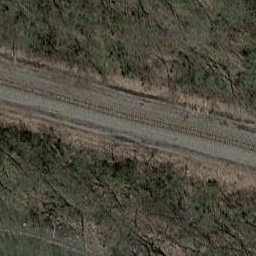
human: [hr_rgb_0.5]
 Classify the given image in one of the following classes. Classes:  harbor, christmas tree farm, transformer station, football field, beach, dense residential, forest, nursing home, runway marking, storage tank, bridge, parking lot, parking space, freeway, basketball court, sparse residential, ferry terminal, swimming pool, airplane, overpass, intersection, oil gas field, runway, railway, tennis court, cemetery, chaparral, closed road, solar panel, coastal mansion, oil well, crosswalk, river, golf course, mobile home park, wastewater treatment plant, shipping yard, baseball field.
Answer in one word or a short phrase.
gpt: railway